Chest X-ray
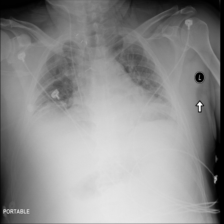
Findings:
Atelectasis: positive
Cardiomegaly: negative
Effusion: negative
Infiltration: negative
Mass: negative
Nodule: negative
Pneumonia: negative
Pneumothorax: negative
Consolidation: negative
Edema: negative
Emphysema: negative
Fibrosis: negative
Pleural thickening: negative
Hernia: negative